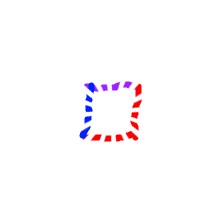
Shape: square